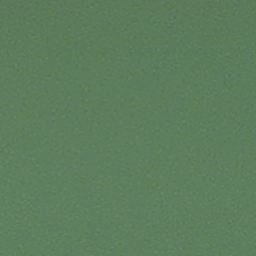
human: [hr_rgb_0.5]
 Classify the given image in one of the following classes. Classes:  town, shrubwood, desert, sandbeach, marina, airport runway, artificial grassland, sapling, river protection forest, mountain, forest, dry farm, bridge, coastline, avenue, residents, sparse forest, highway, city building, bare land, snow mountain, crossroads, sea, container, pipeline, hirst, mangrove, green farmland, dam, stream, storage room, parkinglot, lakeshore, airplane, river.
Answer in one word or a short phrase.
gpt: sea